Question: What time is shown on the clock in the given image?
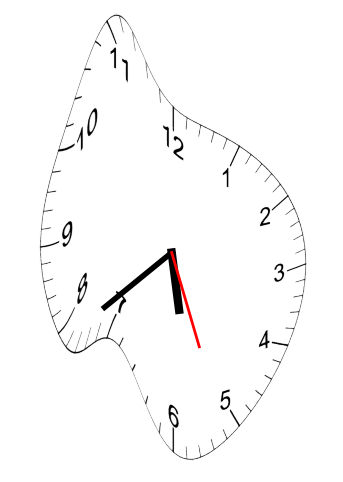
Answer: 05:38:26